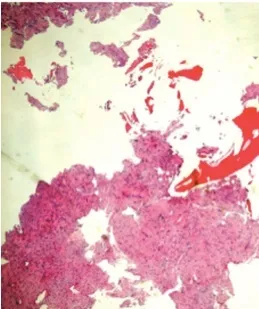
(a) Low power image showed a fragmented spindle cell lesion and accellular necrotic bone.
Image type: pathology (h&e)